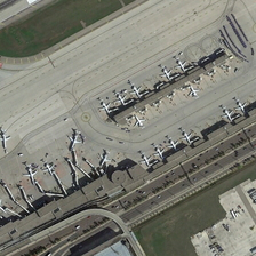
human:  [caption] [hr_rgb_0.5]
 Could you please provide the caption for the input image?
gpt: Several planes landed side by side on both sides of the runway.

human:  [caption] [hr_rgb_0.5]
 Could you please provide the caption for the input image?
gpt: The runway is surrounded by two green lawns.

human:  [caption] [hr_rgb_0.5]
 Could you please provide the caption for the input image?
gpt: Many planes were parked side by side on both sides of the runway.

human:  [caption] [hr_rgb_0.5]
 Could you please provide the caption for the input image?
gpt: The flight station was surrounded by two green lawns.

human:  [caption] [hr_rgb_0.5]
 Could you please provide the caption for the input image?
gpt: The green lawn is next to the airstrip .